Question: I have a macro which helps me to do the countif function between 2 data sets and see if all data specified as "Ours" was included in the data set specified as "theirs". This macro works fine for other data comparisons. However, I would like to compare countries where at the bottom I might have the value Rest of Europe (if this is European list) or Rest of US (when there is an American list with states provided). Is there a way to amend it this way that if it meets the value "Rest of Europe" it will check for everything else than the values which appeared above it - so in other words: Everything what appeared in the range B2:B7 should be excluded from it. The range is not the same for every data set, so it should adjust to the length (same like it happens right now). Rest of Europe / Rest of US would always be at the end of the list. Could anyone help me with this?
Screenshot

'''
Sub GOOD_ALMOST_C_Countif_Until_LastRow()
Dim LastRowColumnB As Long
LastRowColumnB = Range("B65000").End(xlUp).Row
For i = 2 To LastRowColumnB
Cells(i, 3) = Application.CountIf(Range("A:A"), Cells(i, 2))
Next
End Sub
'''
p.s. - I did the internet research before posting this question. However, my research didn't bring any positive results.
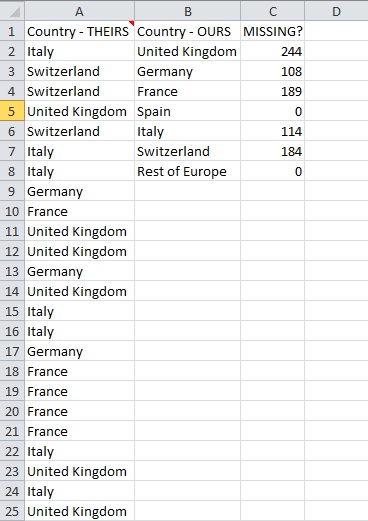
Answer: Simplest idea exactly for your non-dynamic data range (just some mathematics):
'''
If Cells(i,2) = "Rest of Europe" Then
Cells(i,3) = Cells(Rows.Count, "A").End(xlUp).Row - 1 - _
WorksheetFunction.Sum(Range(Cells(2,3), Cells(i-1, 3)))
End If
'''
Assuming, that you have only European countries in A:A